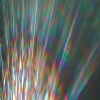
Label: sunburn